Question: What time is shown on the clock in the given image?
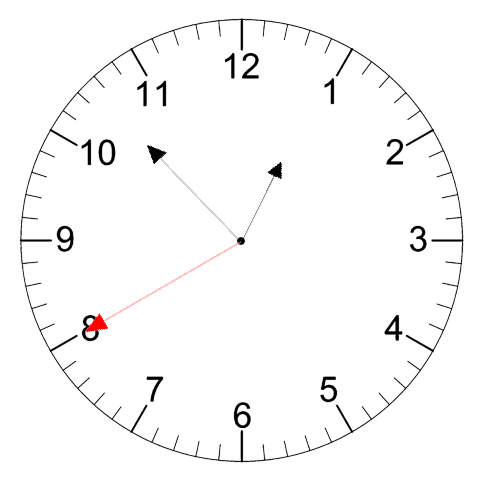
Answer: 12:52:40